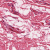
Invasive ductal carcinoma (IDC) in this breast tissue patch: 0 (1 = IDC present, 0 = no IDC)